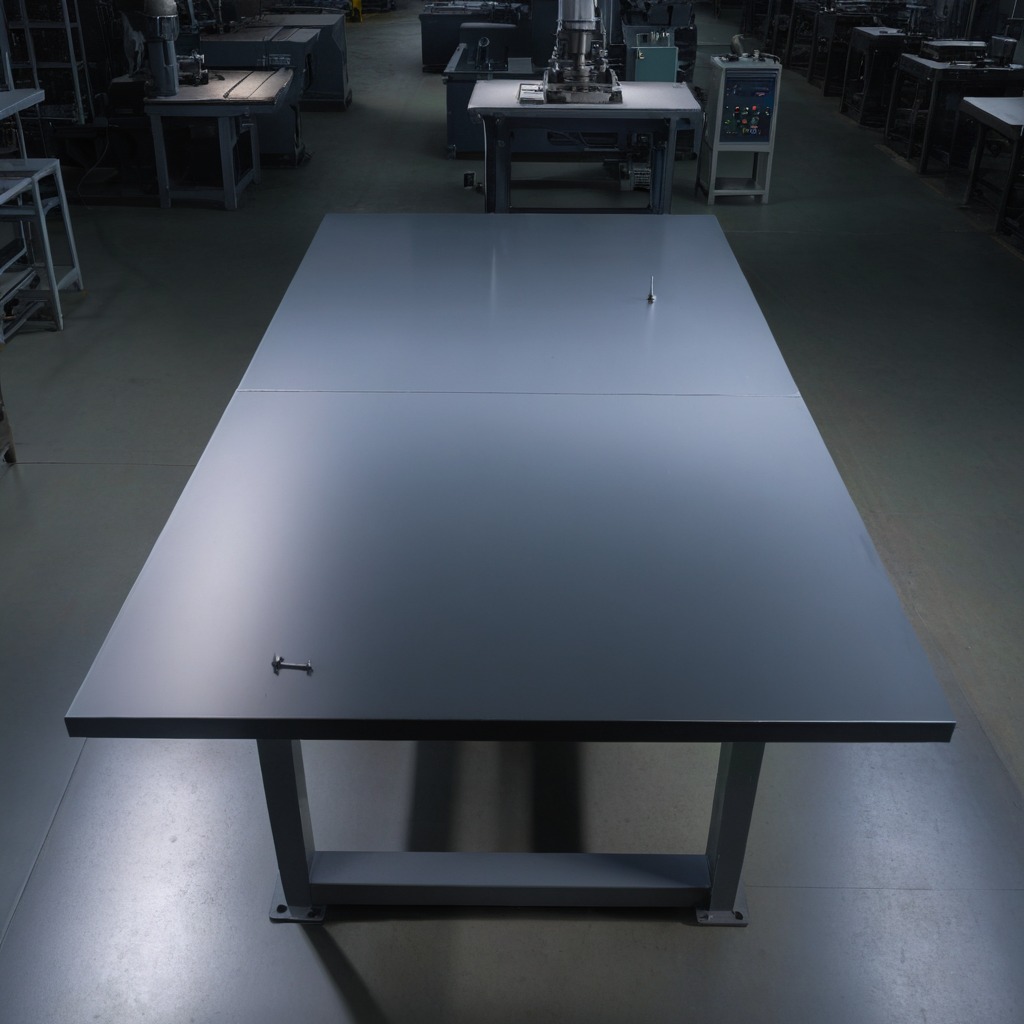
A metal screw is lying on the tabletop.